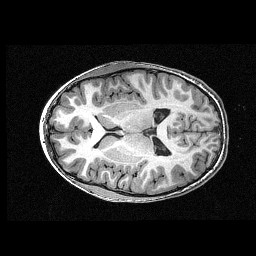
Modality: T1w
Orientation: axial
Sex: female
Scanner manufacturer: siemens
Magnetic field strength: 3 T
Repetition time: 2.3 s
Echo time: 0.00336 s